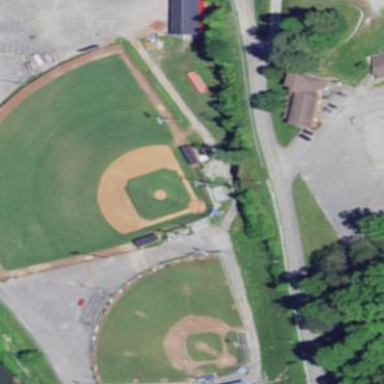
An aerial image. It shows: Baseball pitch for leisure land.